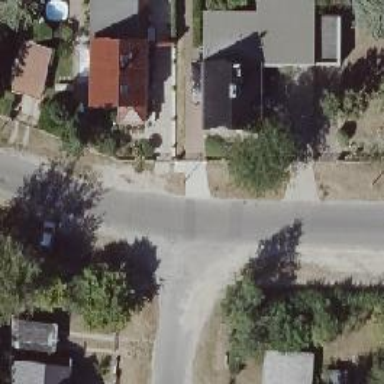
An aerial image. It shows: Residential road with asphalt surface and sidewalk on the left side.